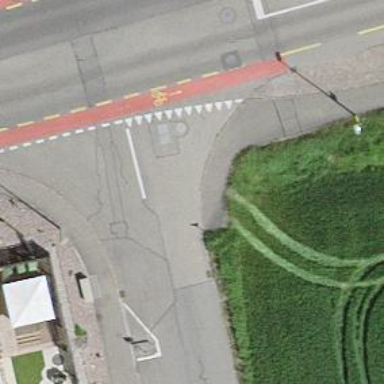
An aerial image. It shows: Unmarked crossing on footway.